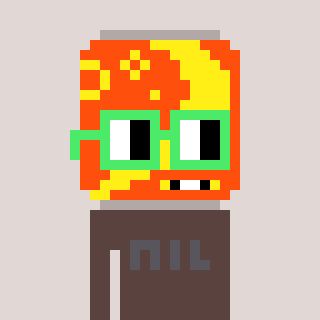
a pixel art character with square light green glasses, a pop-shaped head and a darkbrown-colored body on a warm background